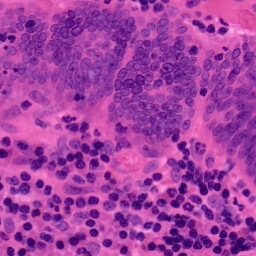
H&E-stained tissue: Colon